Question: See the example hierarchy below. There is a flow up and down. Using the app would go something like this:
Select Team 1 on the Home activity --> Activity A inflates based on the selection.
Select Player 2 on Activity A --> Activity B inflates based on the selection.
Select to Add a Stat on Activity B --> Activity C inflates and allows a stat to be added.
User returns to Activity B, which must maintain the Player 2 context and update based on C.
User returns to Activity A, which must maintain the Team 1 context and updated based on B.
User returns to Home, which must update based on A.
Both Activities A and B inflate based on parent selections, but must update if a change is made in a child activity.

For example, let's focus on Activity B. It knows to inflate for Player 1 because this info was passed from Activity A in an 'intent'.
1. If I were to go to Activity C and press Back, B wouldn't update.
2. If I were to go to C and press Up, B would crash because it would try to make a new instance and wouldn't know what player to inflate (defined in onCreate()).
I tried declaring B with a "singleTop" 'launchMode', but then it just restarts and doesn't update based on C's info. Based on my limited experience/research, I see the following options.
1. Store an Activity's inflater variables as static (so they won't be "lost" when creating a new instance)
2. Initiate my view inflation (via Fragment) in the Activity's onStart() method so that it would refresh when Restarting. (Would this help? What about the fact that all of my inflation happens inside of a fragment? I fear the Lifecycle gods.)
I'm new to a lot of this and would appreciate any help. Thanks!
EDIT: I've tried making "player" a static variable in Activity B and letting Activity A set it. This seems to be working. I can remove the "singleTop" launch mode and then navigating from C loads a new instance of B with the info refreshed.
However, this like a workaround and I would like someone to comment on this approach and maybe offer an alternative. Thanks.
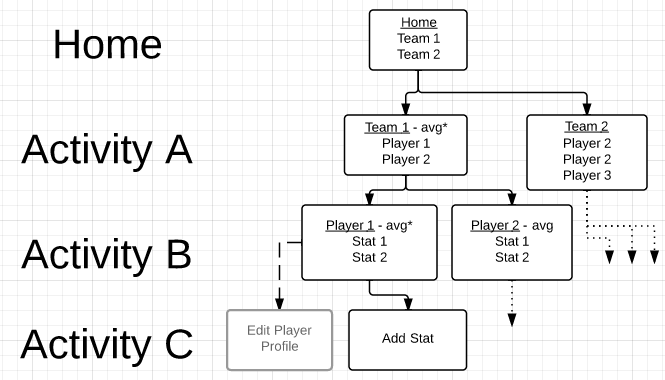
Answer: Have you considered using fragments and your home activity handling all the transaction and backstack with arguments and calls to fragment internal methods to update UI?
If you really like to use activities, then you should use start activity for result. You can pass result to calling-activity and update accordingly.
<URL>